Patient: sex M, age 77
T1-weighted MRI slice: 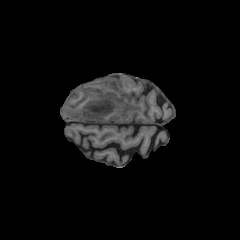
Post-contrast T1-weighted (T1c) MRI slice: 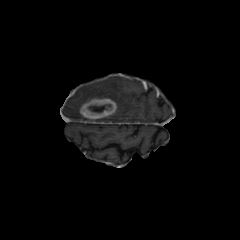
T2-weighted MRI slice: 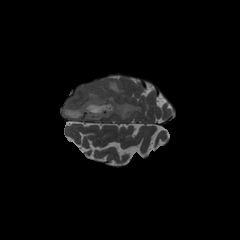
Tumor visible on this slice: yes
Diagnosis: Glioblastoma, IDH-wildtype
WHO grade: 4